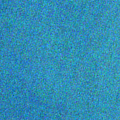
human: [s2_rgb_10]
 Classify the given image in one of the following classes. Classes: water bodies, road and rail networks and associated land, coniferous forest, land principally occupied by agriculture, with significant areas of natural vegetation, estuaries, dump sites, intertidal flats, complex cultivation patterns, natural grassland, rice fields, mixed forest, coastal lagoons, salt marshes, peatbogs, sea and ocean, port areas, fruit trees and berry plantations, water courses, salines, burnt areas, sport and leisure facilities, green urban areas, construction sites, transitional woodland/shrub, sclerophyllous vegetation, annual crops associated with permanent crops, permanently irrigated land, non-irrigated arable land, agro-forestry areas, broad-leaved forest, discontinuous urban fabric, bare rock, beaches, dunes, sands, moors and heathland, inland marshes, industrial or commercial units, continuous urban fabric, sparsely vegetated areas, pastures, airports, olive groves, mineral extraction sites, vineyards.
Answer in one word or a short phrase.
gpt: sea and ocean